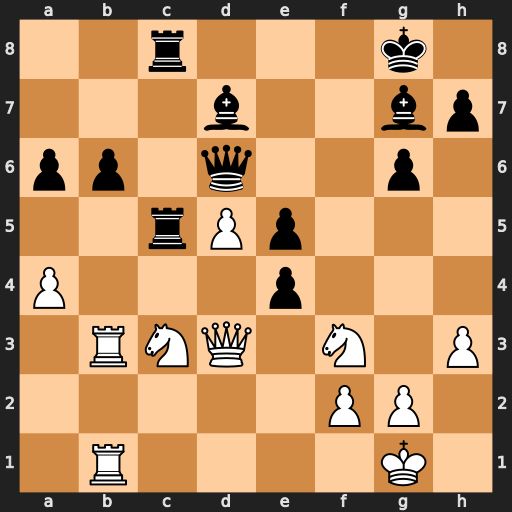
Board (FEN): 2r3k1/3b2bp/pp1q2p1/2rPp3/P3p3/1RNQ1N1P/5PP1/1R4K1
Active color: w
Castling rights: -
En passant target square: -
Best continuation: Nxe4 Qxd5 Nxc5